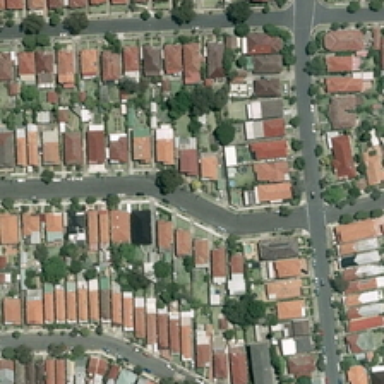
Dense residential areas on both sides of the road .